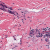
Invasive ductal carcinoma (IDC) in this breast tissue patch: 0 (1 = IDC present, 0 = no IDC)